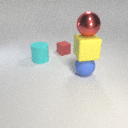
large yellow rubber cube below large red metal sphere